Question: I have one MainForm (with dataGridView) and DataModule class with my own LoadDataTable method which execute FbCommand select sql and fill datatable in dataset and FbRemoteEvent catch method. When I run my app, in MainForm_OnLoad I call LoadDataTable method and my dataGridView show data successfully. But when my app catch FbRemoteEvent from server and call LoadDataTable method, exception occurred in dataGridView. Why?
'''
public partial class MainForm : Form
{
private readonly DataModule _dataModule = DataModule.GetInstance();
public MainForm()
{
InitializeComponent();
}
private void MainForm_Load(object sender, EventArgs e)
{
dataGridView1.AutoGenerateColumns = false;
dataGridView1.DataSource = _dataModule.AppDataSet;
dataGridView1.DataMember = "MESSAGEQUEUE";
_dataModule.LoadMessageQueueDataTable();
}
}
'''
'''
private void FirebirdRemoteEventOnRemoteEventCounts(object sender, FbRemoteEventEventArgs fbRemoteEventEventArgs)
{
switch (fbRemoteEventEventArgs.Name.Trim().ToUpper())
{
case "QUEUE_NEW_MESSAGE":
if (fbRemoteEventEventArgs.Counts > 0)
{
LoadMessageQueueDataTable();
}
break;
}
}
public void LoadMessageQueueDataTable()
{
if (ConnectToFirebird())
{
using (var firebirdTransaction = FirebirdConnection.BeginTransaction())
{
using (var firebirdCommand = new FbCommand
{
Connection = firebirdTransaction.Connection,
Transaction = firebirdTransaction,
CommandType = CommandType.Text,
CommandText = "select MESSAGEQUEUEID, CREATEDATETIME, SENDER, RECIPIENT, TEXT from MESSAGEQUEUE"
})
{
AppDataSet.Tables["MESSAGEQUEUE"].Clear();
try
{
AppDataSet.Tables["MESSAGEQUEUE"].Load(firebirdCommand.ExecuteReader());
firebirdCommand.Transaction.Commit();
}
catch (FbException firebirdException)
{
firebirdCommand.Transaction.Rollback();
}
}
}
}
}
'''

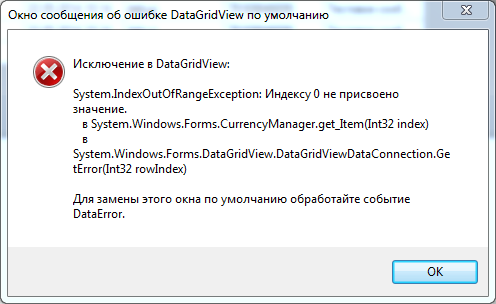
Answer: In DataModule class add and change FbRemoteEvent handler:
'''
public delegate void DelegateMessageQueueTableUpdate();
public event DelegateMessageQueueTableUpdate MessageQueueTableUpdate;
private void FirebirdRemoteEventOnRemoteEventCounts(object sender, FbRemoteEventEventArgs fbRemoteEventEventArgs)
{
switch (fbRemoteEventEventArgs.Name.Trim().ToUpper())
{
case "QUEUE_NEW_MESSAGE":
if (fbRemoteEventEventArgs.Counts > 0)
{
if (MessageQueueTableUpdate != null)
{
MessageQueueTableUpdate();
}
}
break;
}
}
'''
In MainForm:
'''
public partial class MainForm : Form
{
private readonly DataModule _dataModule = DataModule.GetInstance();
private delegate void RefreshMessageQueueTable();
public MainForm()
{
InitializeComponent();
_dataModule.MessageQueueTableUpdate += () =>
{
if (dataGridView1.InvokeRequired)
{
dataGridView1.Invoke(new RefreshMessageQueueTable(_dataModule.LoadMessageQueueDataTable));
}
else
{
_dataModule.LoadMessageQueueDataTable();
}
};
}
private void MainForm_Load(object sender, EventArgs e)
{
dataGridView1.DataSource = _dataModule.AppDataSet;
dataGridView1.DataMember = "MESSAGEQUEUE";
_dataModule.LoadMessageQueueDataTable();
}
}
'''